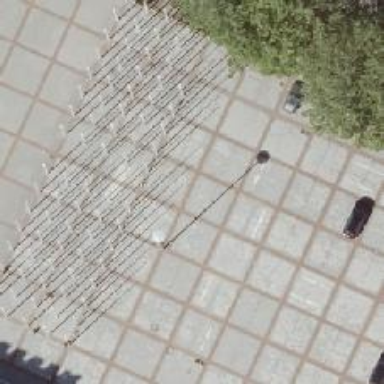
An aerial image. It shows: Flagpole structure.